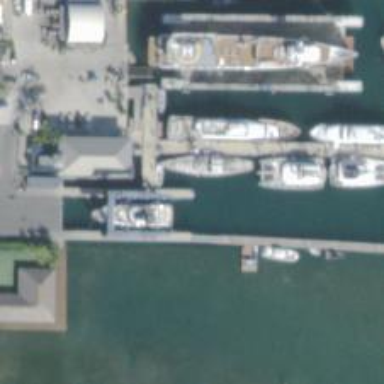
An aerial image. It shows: Man-made pier.